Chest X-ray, PA view. Patient: 47 years old, sex M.
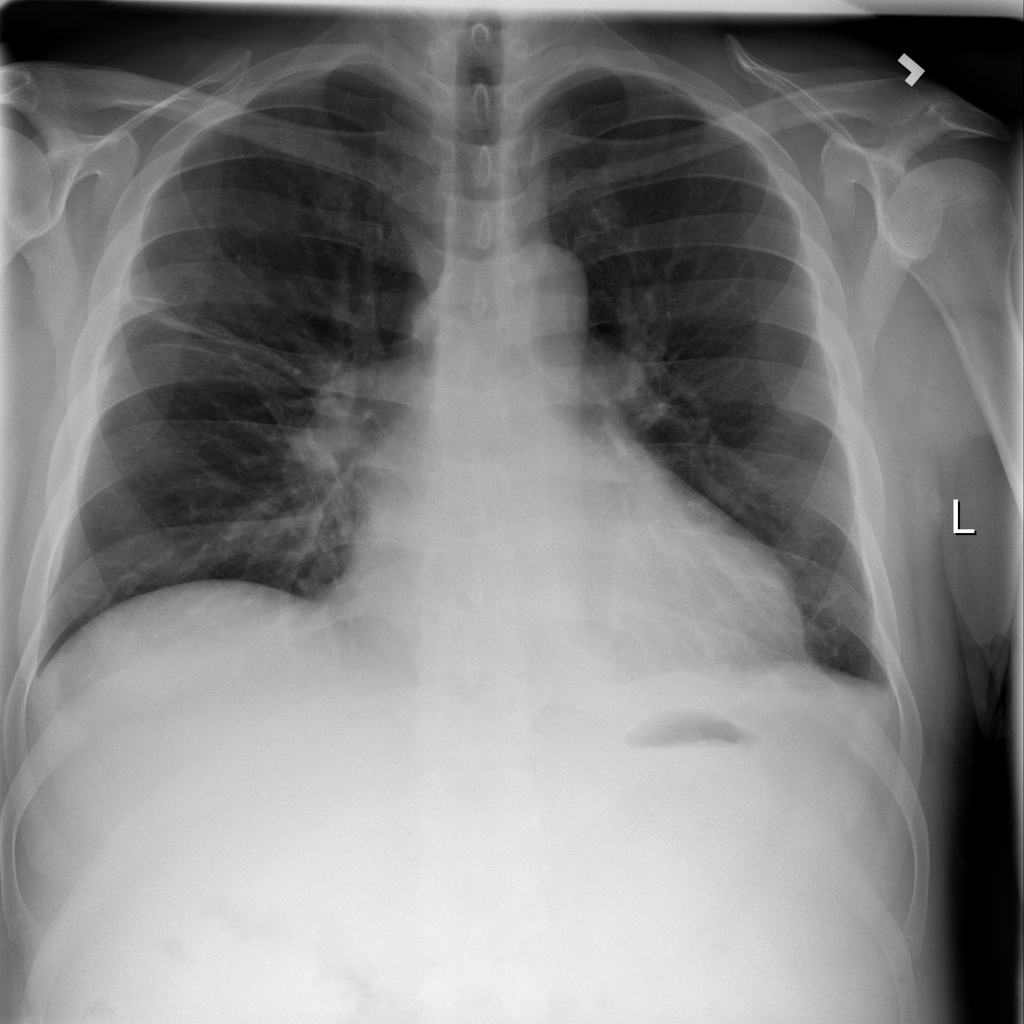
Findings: Effusion